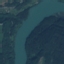
Land use / land cover class: River